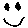
Label: smiley face